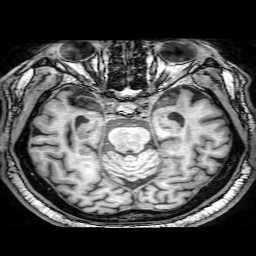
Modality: T1w
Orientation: coronal
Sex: male
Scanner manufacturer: philips
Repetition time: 0.008135 s
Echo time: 0.00373 s